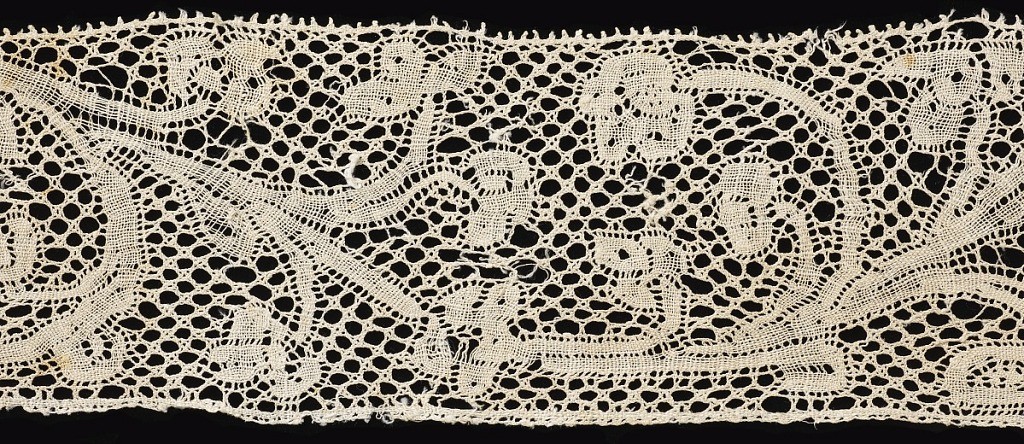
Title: Border
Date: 18th century
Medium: linen Technique: bobbin lace, Binche style with Binche ground
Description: Scroll pattern. Flemish ground, loosely woven.